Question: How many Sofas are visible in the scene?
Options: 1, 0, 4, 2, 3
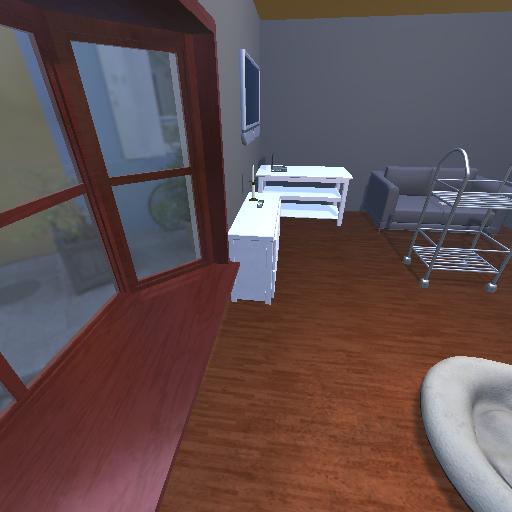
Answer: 1